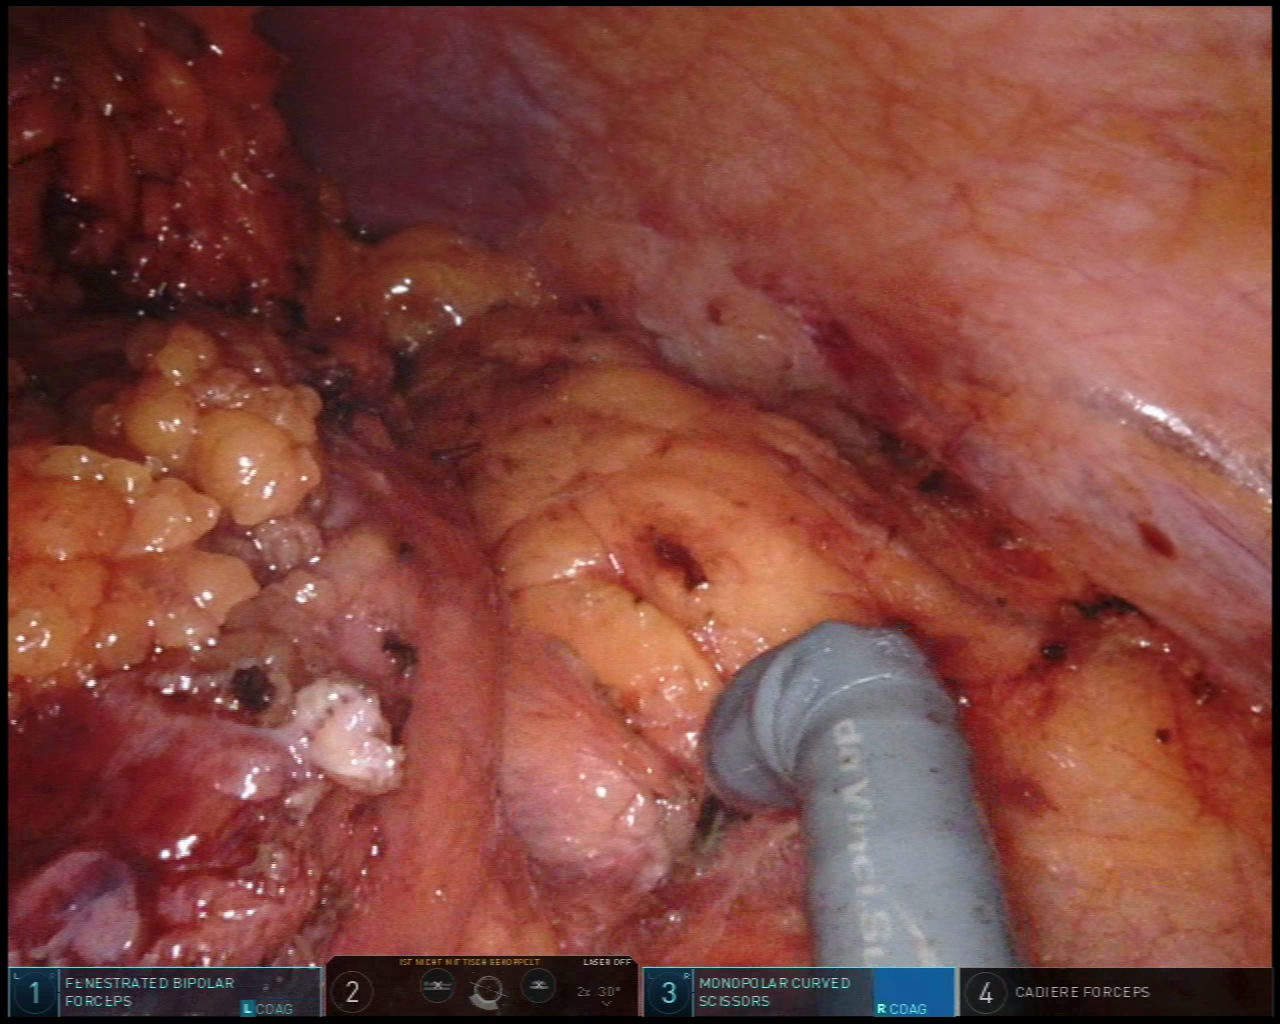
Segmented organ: abdominal_wall
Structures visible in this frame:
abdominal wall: yes
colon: no
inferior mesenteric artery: no
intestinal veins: no
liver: no
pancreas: no
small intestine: no
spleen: no
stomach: no
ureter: no
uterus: no
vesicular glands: no